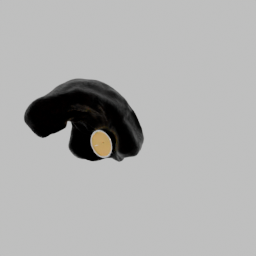
Label: decoration